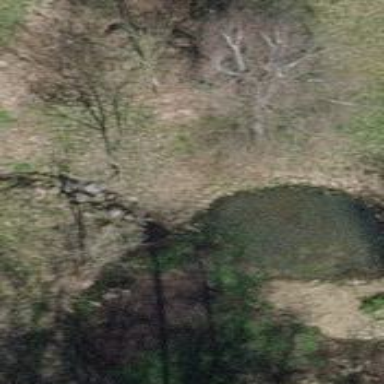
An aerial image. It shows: Peaceful pond surrounded by nature.